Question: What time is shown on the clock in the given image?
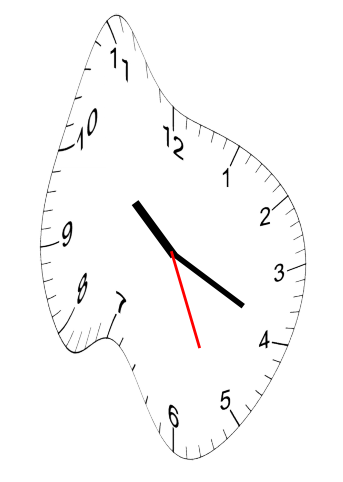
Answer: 10:19:26